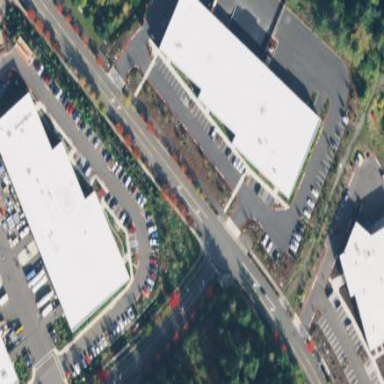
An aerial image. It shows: Commercial building.